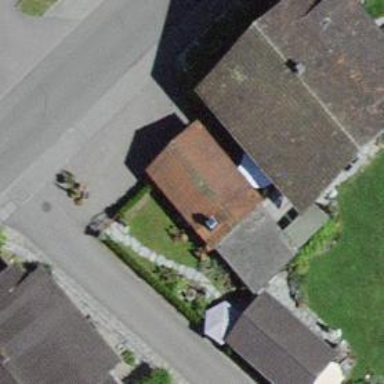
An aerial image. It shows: Garage.